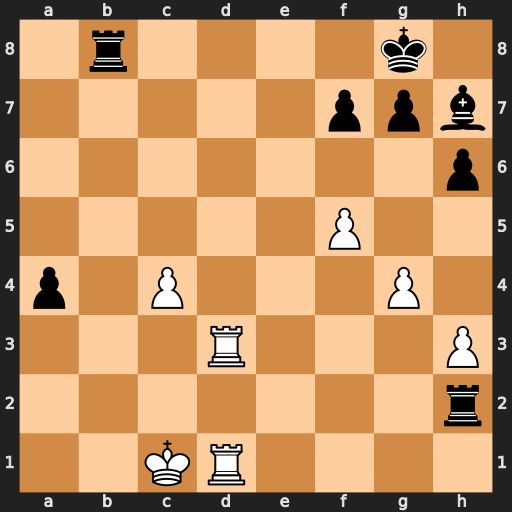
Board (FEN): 1r4k1/5ppb/7p/5P2/p1P3P1/3R3P/7r/2KR4
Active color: w
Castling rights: -
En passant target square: -
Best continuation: Rd8+ Rxd8 Rxd8#